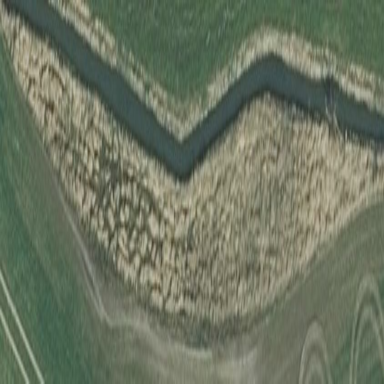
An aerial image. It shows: Beautiful wet meadow natural wetland.